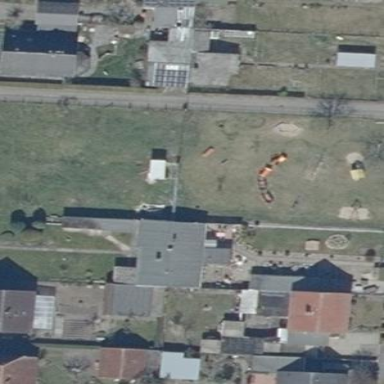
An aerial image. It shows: Playground area for leisure land.